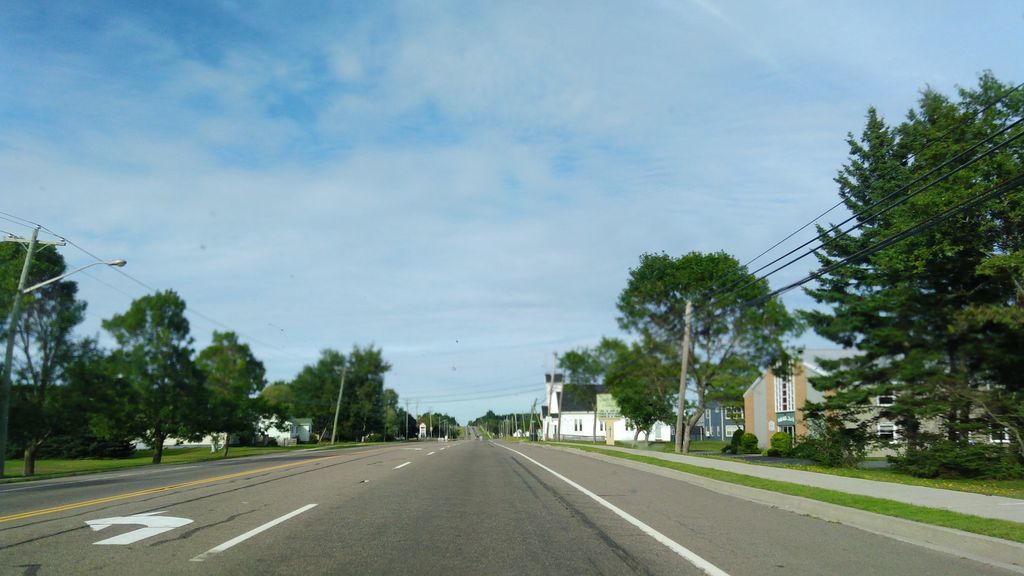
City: charlottetown